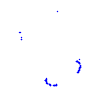
Particle: proton